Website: home-depot
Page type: review-order
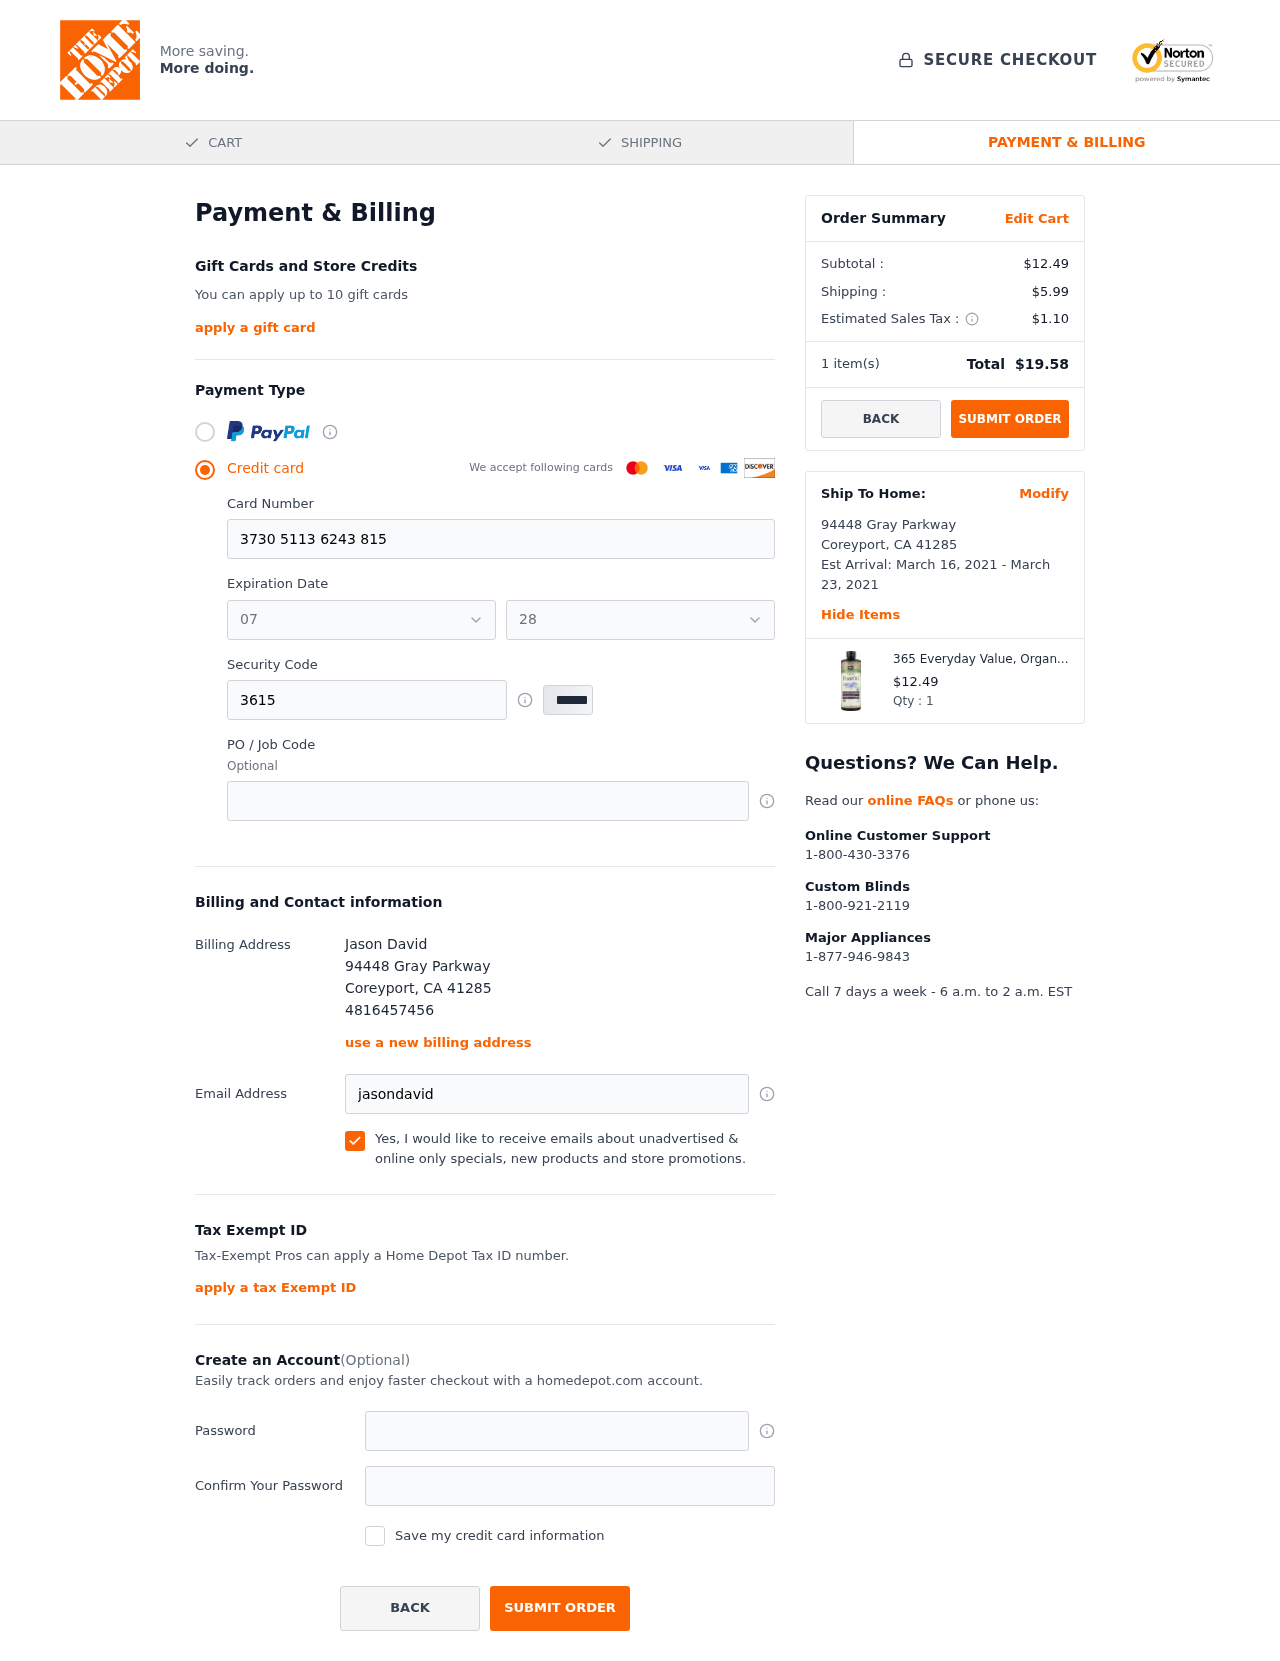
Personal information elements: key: PII_CARD_EXPIRY_MONTH
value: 07
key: PII_CARD_EXPIRY_YEAR
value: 28
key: PII_CITY
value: Coreyport
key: PII_FULLNAME
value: Jason David
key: PII_PHONE
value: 4816457456
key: PII_POSTCODE
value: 41285
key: PII_STATE_ABBR
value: CA
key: PII_STREET
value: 94448 Gray Parkway
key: PII_CARD_NUMBER
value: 3730 5113 6243 815
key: PII_CARD_CVV
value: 3615
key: PII_EMAIL
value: jasondavid@yahoo.com
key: PII_POSTCODE_FULL
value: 41285
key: PII_POSTCODE_NUMERIC
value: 41285
Product elements: key: PRODUCT1_NAME
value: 365 Everyday Value, Organic Filtered Flax Oil, 24 fl oz
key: PRODUCT1_PRICE
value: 12.49
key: PRODUCT1_QUANTITY
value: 1
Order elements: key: ORDER_SUBTOTAL
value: $12.49
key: ORDER_SHIPPING_COST
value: $5.99
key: ORDER_TAX
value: $1.10
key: ORDER_NUM_ITEMS
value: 1
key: ORDER_TOTAL
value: $19.58
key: ORDER_SHIPPING_DATE
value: March 16, 2021
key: ORDER_DELIVERY_DATE
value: March 23, 2021